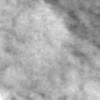
Label: no_change